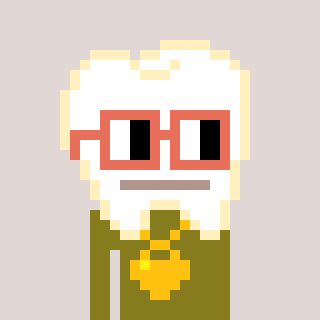
a pixel art character with square orange glasses, a tooth-shaped head and a gunk-colored body on a warm background